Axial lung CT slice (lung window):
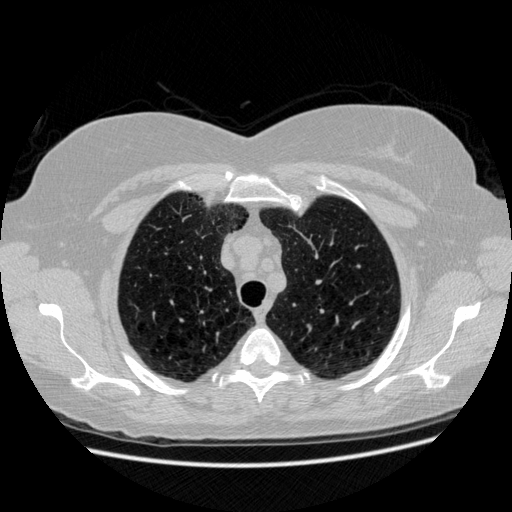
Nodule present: no